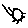
Label: sun